Interaction volume radius: 5 \u00c5
Interaction volume height: 20 \u00c5
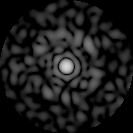
Disorder parameter: 0.7954